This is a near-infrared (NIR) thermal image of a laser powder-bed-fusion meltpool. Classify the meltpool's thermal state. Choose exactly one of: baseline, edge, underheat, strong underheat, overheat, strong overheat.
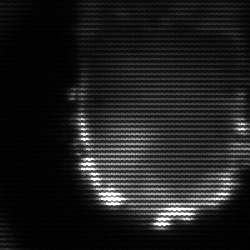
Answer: baseline